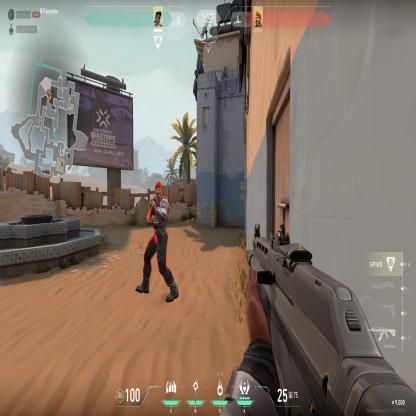
Label: enemy